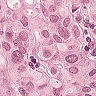
Metastatic tissue present: yes